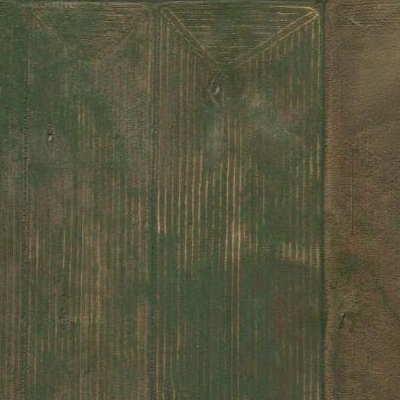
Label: bField